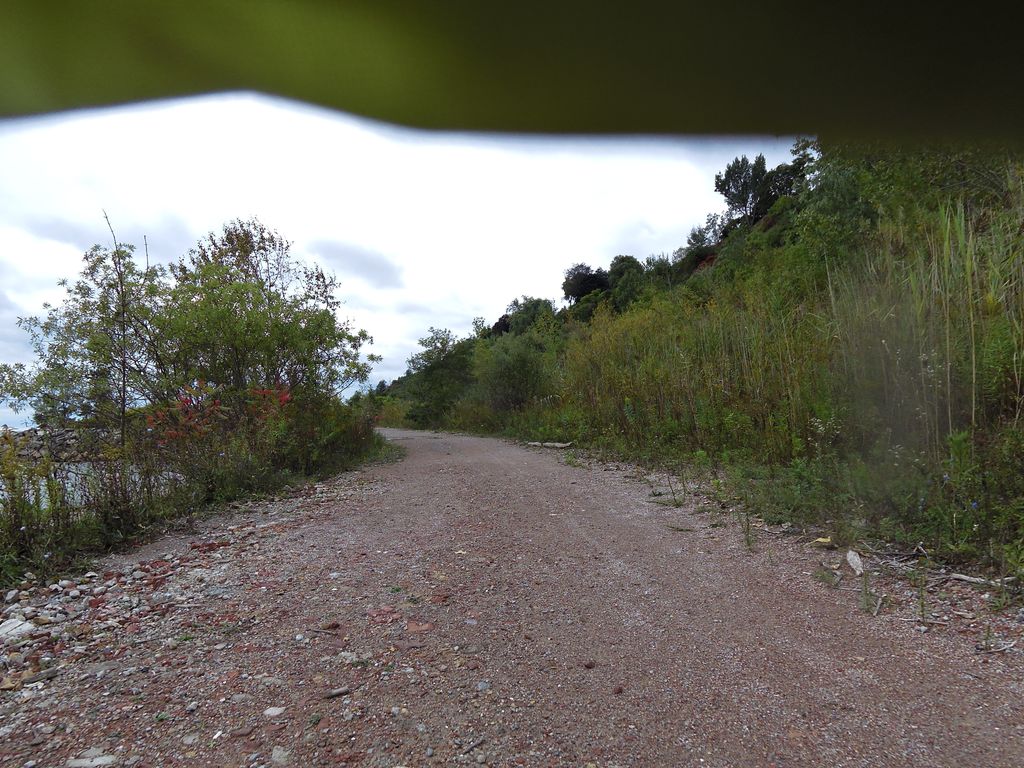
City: toronto